Question: I want to query to return like in the picture, it pretty much explains what i need.:

I have my stored proc that returns but just basic:
'''
CREATE PROCEDURE [dbo].[p_TargetStatus]
AS
BEGIN
--NOT SURE IF NEEDED
Declare @OnTime float
Declare @Overdue float
Declare @AllON float
Declare @AllOV float
Declare @AnswON float
Declare @AnswOV float
--END NOT SURE IF NEEDED
SET NOCOUNT ON;
IF OBJECT_ID('#tmp1') IS NOT NULL
DROP TABLE #tmp1
CREATE TABLE #tmp1
(
AUD_ID BIGINT,
RowCounter BIGINT,
DistinctCounter BIGINT,
NACounter BIGINT,
Total BIGINT,
[Status] VARCHAR(MAX)
)
INSERT INTO #tmp1 EXEC [p_GetCompleteIncompleteNaOverviewSCORE]
--NOT SURE IF NEEDED
Set @OnTime = (Select Count([Status])
From #tmp1
Where [Status] = 'OPEN')
Set @AllON = (SELECT COUNT([Status])
From #tmp1)
SET @AnswON = @OnTime/@AnswON
Set @Overdue = (Select Count([Status])
From #tmp1
Where [Status] = 'CLOSED')
Set @AllOV = (SELECT COUNT([Status])
From #tmp1)
SET @AnswOV = @Overdue/@AllOV
--END NOT SURE IF NEEDED
SELECT COUNT(*) AS [Count],[Target Status] AS TargetStatus
FROM (
SELECT CASE WHEN CONVERT(DATETIME,CONVERT(CHAR(10),DATEADD(DAY,0,t2.AUD_TargetDate), 101)) < CONVERT(DATETIME,CONVERT(CHAR(10),DATEADD(DAY,0,GETDATE()), 101))
THEN 'Over Due'
ELSE 'On Time' END AS [Target Status]
FROM #tmp1 t1 INNER JOIN dbo.Audit t2
ON t1.AUD_ID = t2.AUD_ID
WHERE t1.[Status] = 'Open') DER
GROUP BY [Target Status]
END
GO
'''
I have tried but failed a bit. The concatination I can figure out but the percentage seems wierd to me?
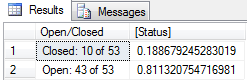
Answer: i'm interrested by the open expression cause for me you need one in a case and one for the other line
i did nearly the same way, like this it's a full example
'''
create table #events (reqdate int, Opened tinyint)
insert into #events values (5,1)
insert into #events values (6,0)
insert into #events values (3,1)
insert into #events values (2,0)
insert into #events values (5,1)
select 'Closed : ' + RTRIM(SUM(case when Opened = 0 then 1 else 0 end)) + ' out of ' + rtrim(count(*)),
cast(SUM(case when Opened = 0 then 1 else 0 end) as float) / COUNT(*)
from #events
union
select 'Open : ' + RTRIM(SUM(case when Opened = 1 then 1 else 0 end)) + ' out of ' + rtrim(count(*)),
cast(SUM(case when Opened = 1 then 1 else 0 end) as float) / COUNT(*)
from #events
drop table #events
'''
here is copy of the method from below without union
'''
create table #events (reqdate int, Opened tinyint)
insert into #events values (5,1)
insert into #events values (6,0)
insert into #events values (3,1)
insert into #events values (2,0)
insert into #events values (5,1)
select 'Closed : ' + RTRIM(SUM(case when Opened = blabla then 1 else 0 end)) + ' out of ' + rtrim(count(*)),
cast(SUM(case when Opened = blabla then 1 else 0 end) as float) / COUNT(*)
from #events
cross join (select distinct opened as blabla from #events) p
group by blabla
drop table #events
'''